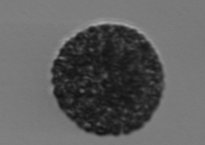
Label: Vicicitus_globosus